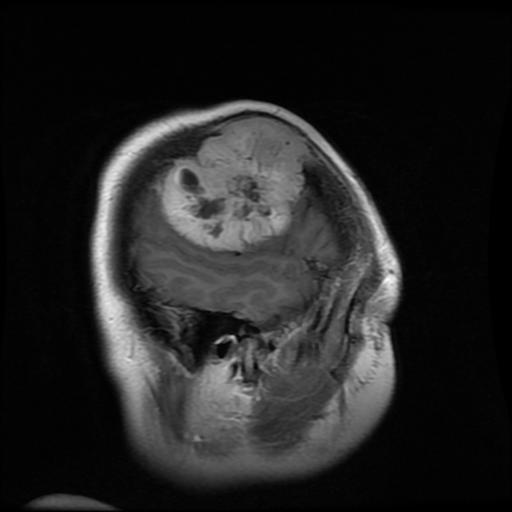
Label: meningioma